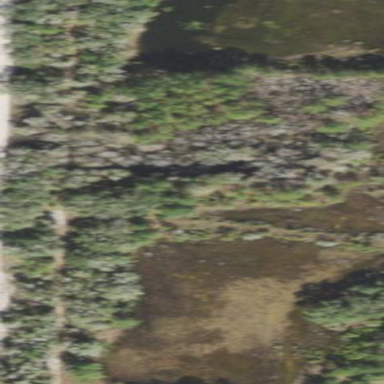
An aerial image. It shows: Needle-leaved woodland.